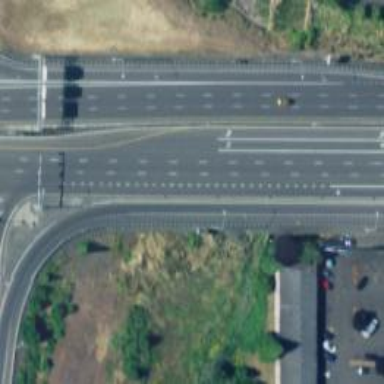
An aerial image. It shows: Asphalt trunk highway.